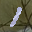
Label: 1